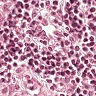
Metastatic tissue present: no